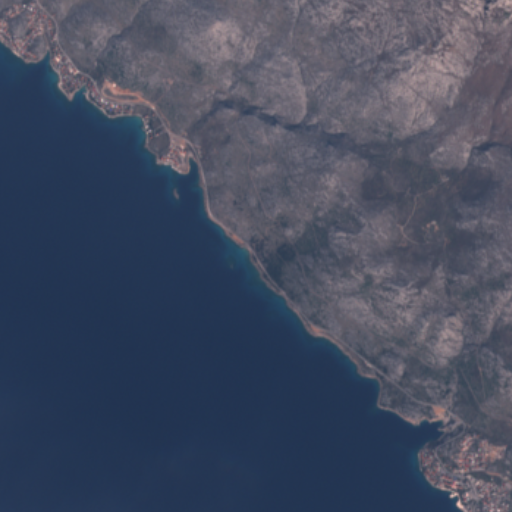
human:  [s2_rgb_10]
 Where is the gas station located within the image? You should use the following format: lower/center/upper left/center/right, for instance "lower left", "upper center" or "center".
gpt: The gas station is located in the lower right of the image.
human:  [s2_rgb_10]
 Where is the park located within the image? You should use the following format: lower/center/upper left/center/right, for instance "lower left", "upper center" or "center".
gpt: The park is located in the lower right of the image.
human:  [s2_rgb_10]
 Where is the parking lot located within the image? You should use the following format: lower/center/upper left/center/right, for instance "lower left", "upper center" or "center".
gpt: The parking lot is located in the lower right of the image.
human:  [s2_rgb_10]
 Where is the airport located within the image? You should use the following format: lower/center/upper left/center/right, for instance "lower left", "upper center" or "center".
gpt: There is no airport in the image.